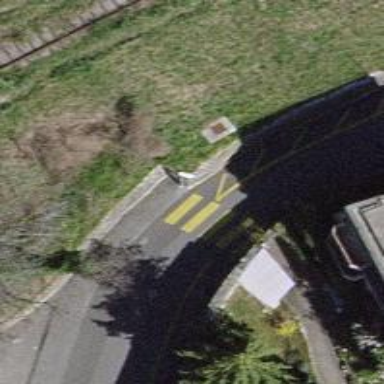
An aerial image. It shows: Uncontrolled zebra crossing.